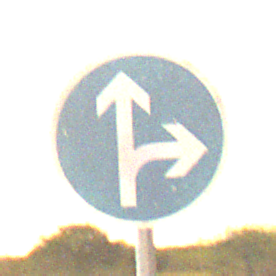
Verkehrszeichen: VorgeschriebeneFahrtrichtungGeradeausOderRechts
Umgebung: Outdoor, Nature
Tageszeit: Night
Wetter: Clear
Licht: Natural
Jahreszeit: NotSpecified
Kontrast: LowContrast